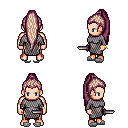
a pixel art fantasy rpg character, male body template, human, light skin, chain mail, red pants, white blonde extra-long topknot hairstyle, bracelets, white slippers, dagger, four views (front, back, left, right), 2x2 character sprite sheet, small pixel art, hard edges, no anti-aliasing